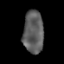
Tissue: lung
Cell type: T cells
Senescence score: 0.2099
Nuclear area (px): 852
Mean DAPI intensity: 93.388